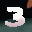
Label: 3